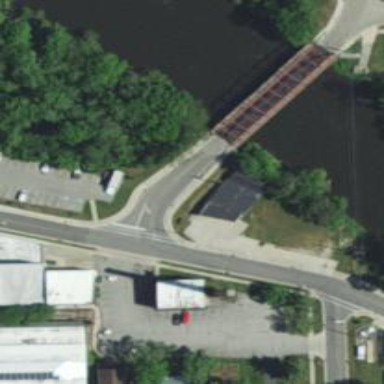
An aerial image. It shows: Footway bridge with truss structure.